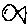
Label: fish